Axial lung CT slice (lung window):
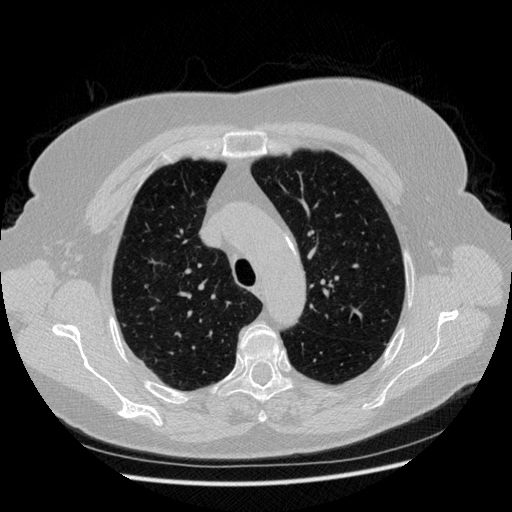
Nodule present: no